Field crop: maize
Growth stage: 2
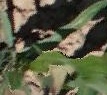
Species: maize